Interaction volume radius: 5 \u00c5
Interaction volume height: 15 \u00c5
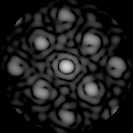
Disorder parameter: 0.2746